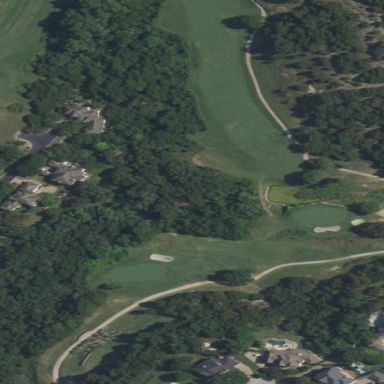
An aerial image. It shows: Golf fairway in the image.